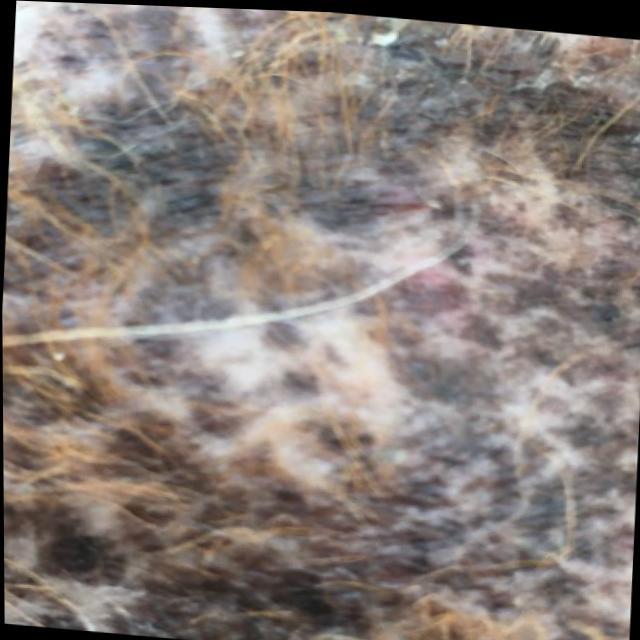
Canine demodicosis (Demodex mange) — caused by Demodex canis mites. Presents with alopecia, follicular papules, pustules, and comedones. Often localized on face and forelimbs.